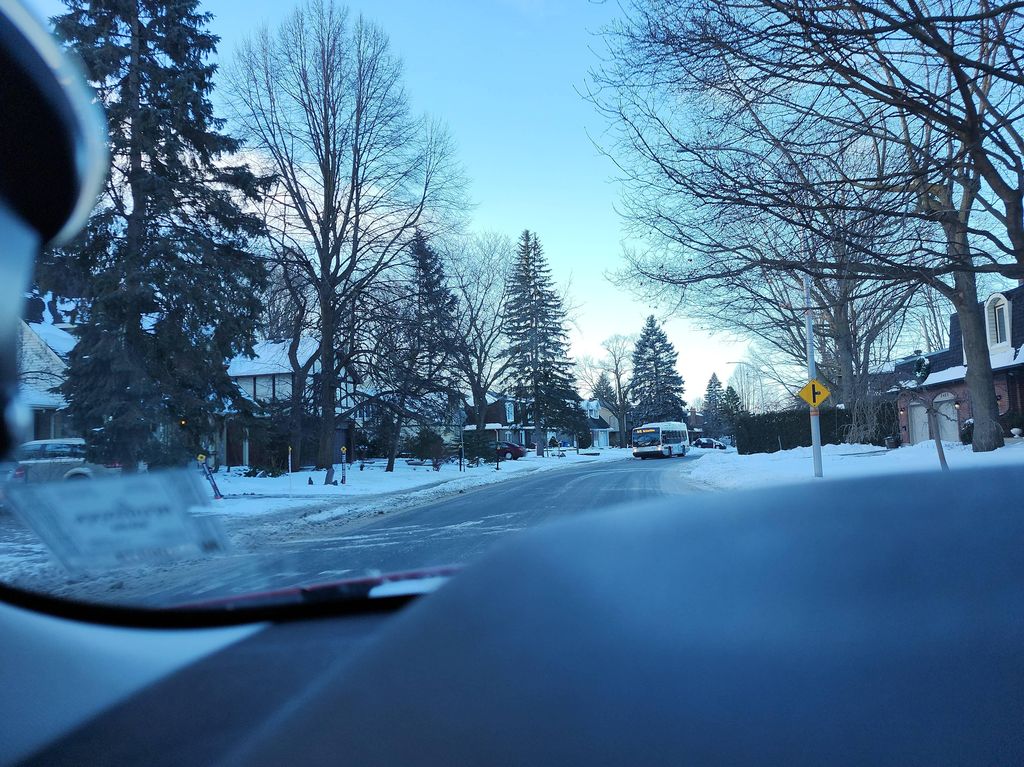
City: montreal